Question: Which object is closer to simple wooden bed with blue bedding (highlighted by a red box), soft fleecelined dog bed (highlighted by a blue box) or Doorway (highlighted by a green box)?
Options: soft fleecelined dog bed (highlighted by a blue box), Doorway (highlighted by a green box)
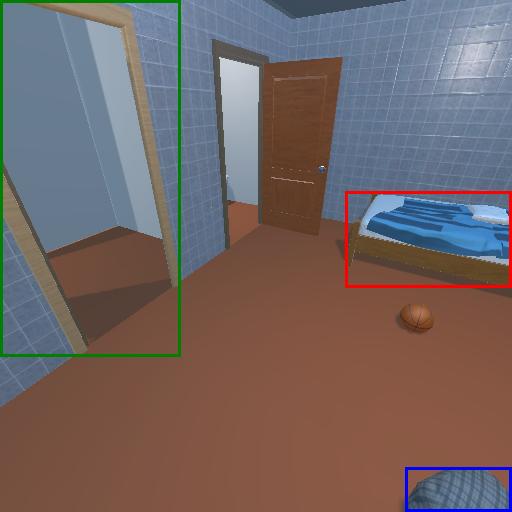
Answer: soft fleecelined dog bed (highlighted by a blue box)